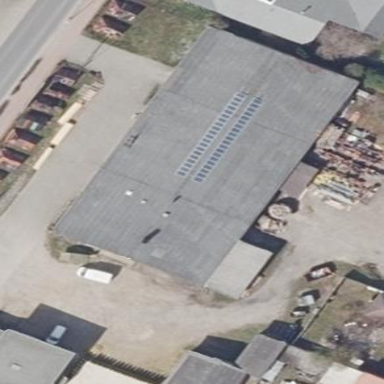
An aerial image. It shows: Industrial building.